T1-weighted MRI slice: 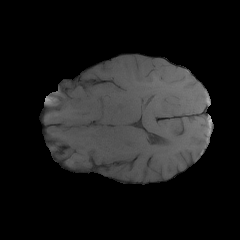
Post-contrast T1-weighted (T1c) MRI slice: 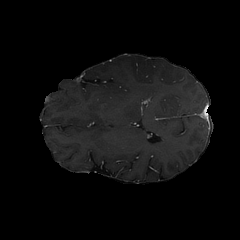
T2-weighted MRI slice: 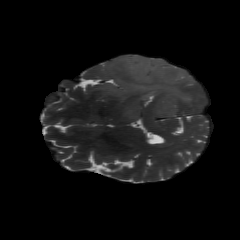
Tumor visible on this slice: yes